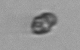
Label: Heterocapsa_rotundata